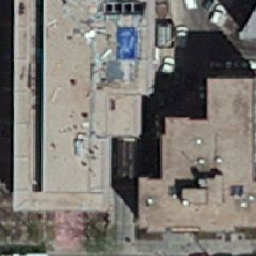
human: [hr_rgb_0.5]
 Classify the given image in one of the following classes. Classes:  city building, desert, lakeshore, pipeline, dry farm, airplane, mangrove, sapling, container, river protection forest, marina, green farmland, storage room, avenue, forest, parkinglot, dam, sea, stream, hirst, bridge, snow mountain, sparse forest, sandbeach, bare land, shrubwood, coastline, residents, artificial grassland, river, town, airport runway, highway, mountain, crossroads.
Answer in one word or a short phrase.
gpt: city building